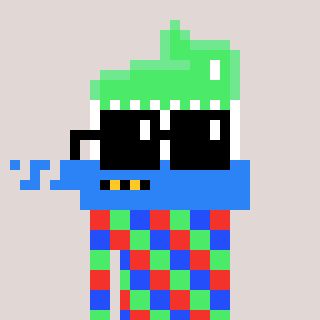
a pixel art character with square black sunglasses, a toothbrush-shaped head and a orange-colored body on a warm background